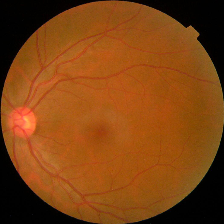
Diabetic retinopathy grade: No DR